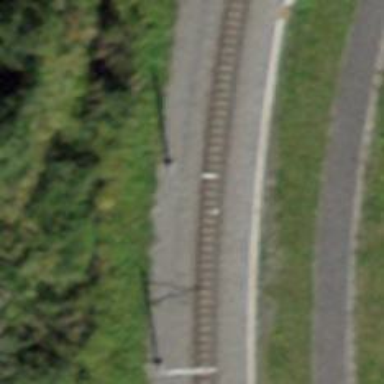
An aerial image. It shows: Narrow-gauge railway track with 1 electrified contact line.